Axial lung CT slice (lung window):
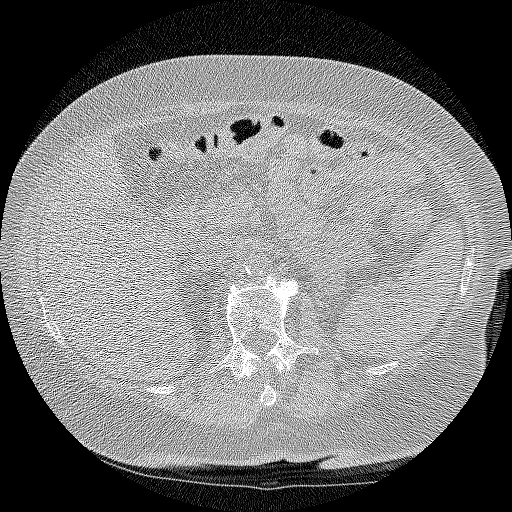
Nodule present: no